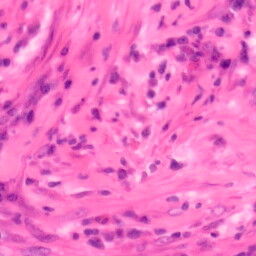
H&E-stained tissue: Colon